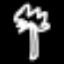
Label: palm tree